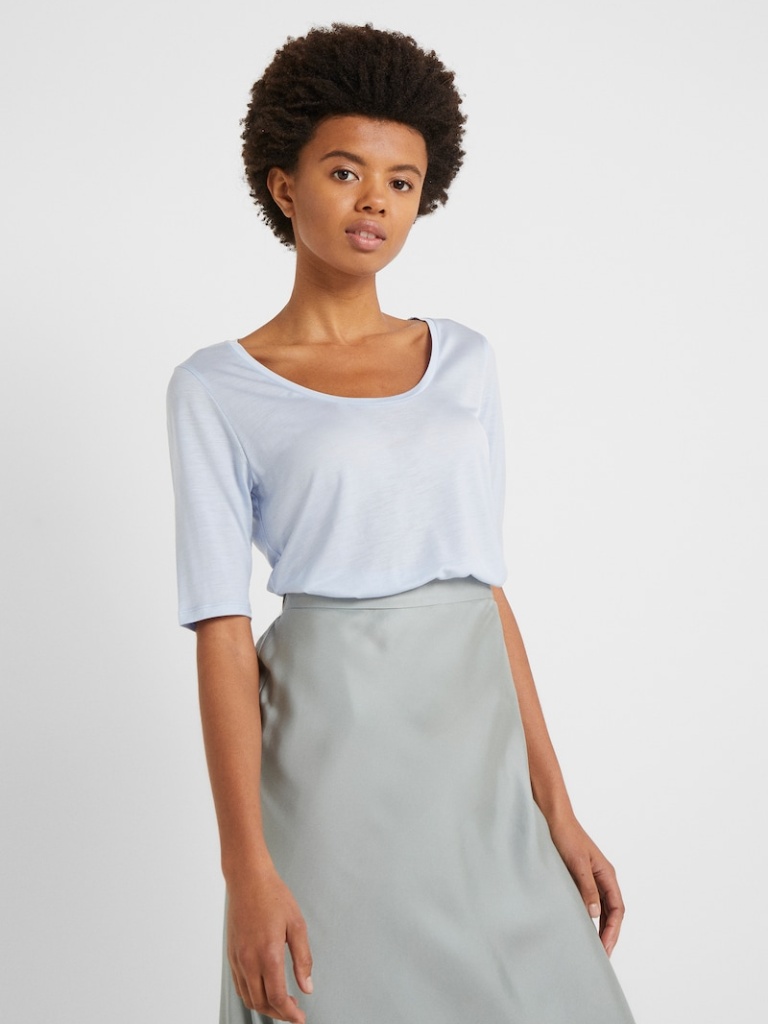
cotton relaxed short sleeve hip length French Tucked scoop t-shirt